Field crop: maize
Growth stage: 2
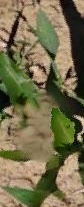
Species: maize